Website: bh-photo
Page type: address-validator
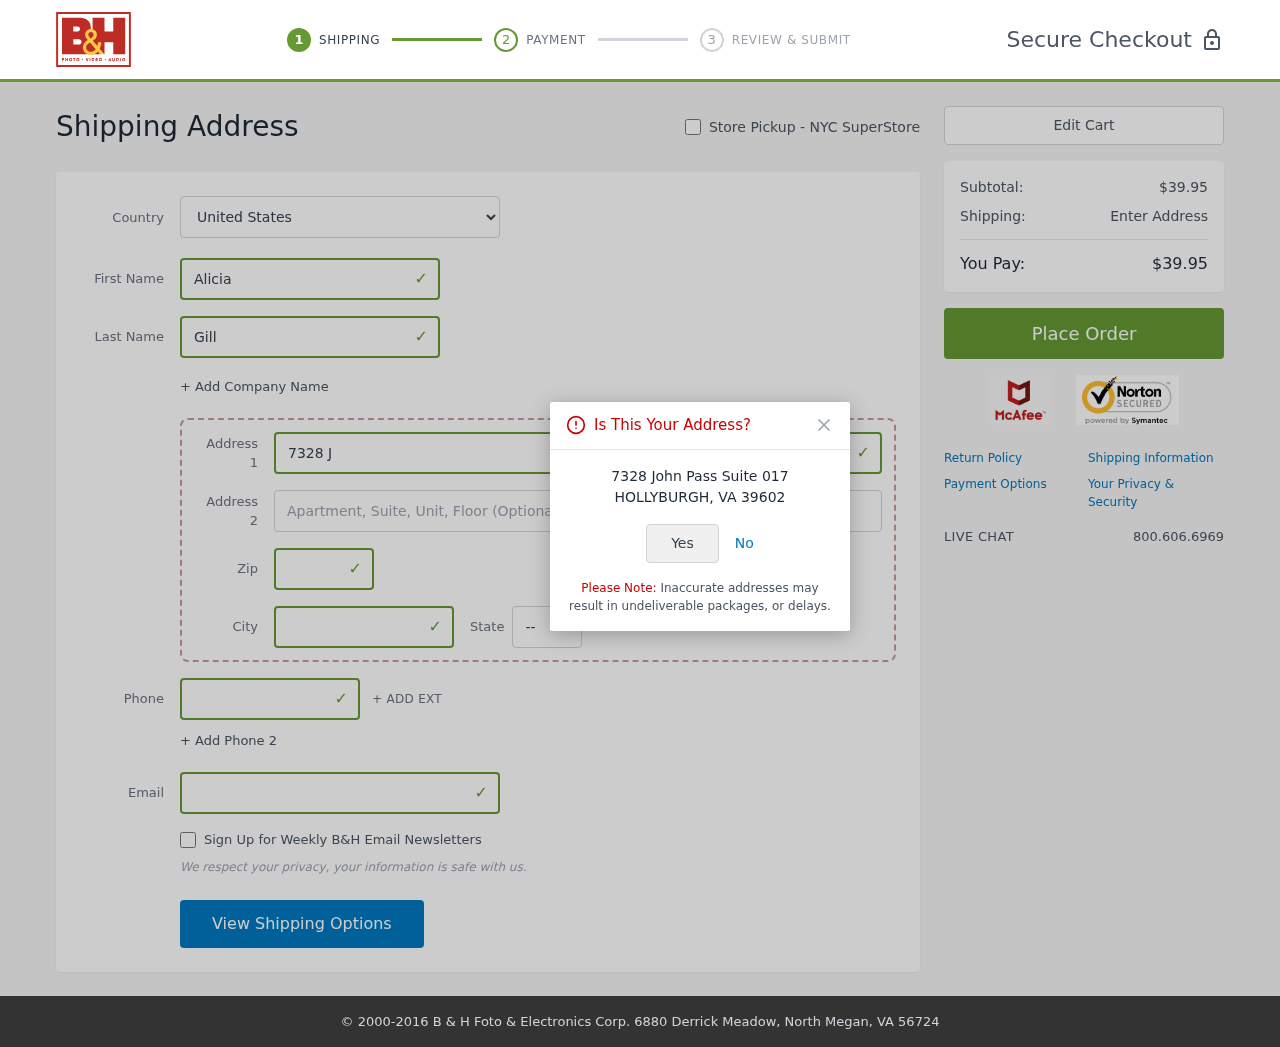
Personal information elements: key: PII_CITY
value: Hollyburgh
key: PII_COUNTRY
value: United States
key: PII_EMAIL
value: alicia.gill@hotmail.com
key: PII_FIRSTNAME
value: Alicia
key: PII_LASTNAME
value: Gill
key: PII_PHONE
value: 7469751389
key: PII_POSTCODE
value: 39602
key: PII_STATE_ABBR
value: VA
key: PII_STREET
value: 7328 John Pass Suite 017
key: PII_STREET2
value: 4035 Bailey Pines Suite 583
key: PII_CITY_CONFIRM
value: HOLLYBURGH
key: PII_POSTCODE_FULL
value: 39602
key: PII_POSTCODE_NUMERIC
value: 39602
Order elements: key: ORDER_SUBTOTAL
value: $39.95
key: ORDER_TOTAL
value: $39.95